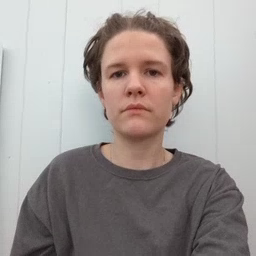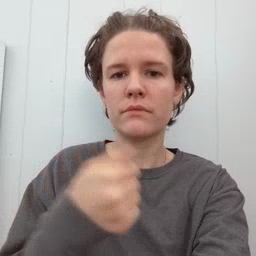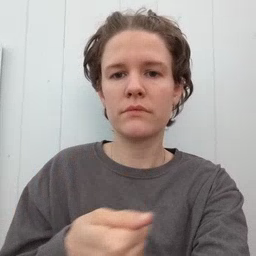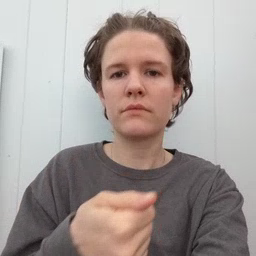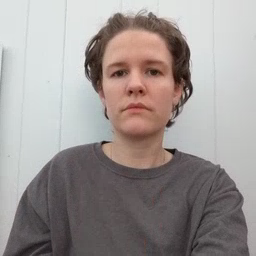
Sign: hide